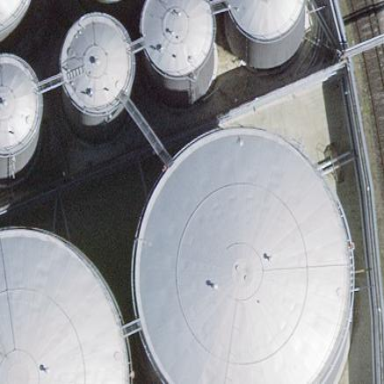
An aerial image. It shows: Storage tank building.